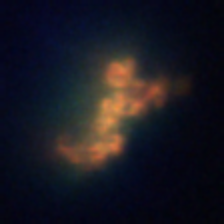
Taxon: Unknown_detritus
Group: Unknown